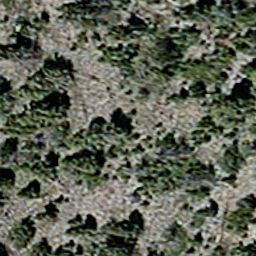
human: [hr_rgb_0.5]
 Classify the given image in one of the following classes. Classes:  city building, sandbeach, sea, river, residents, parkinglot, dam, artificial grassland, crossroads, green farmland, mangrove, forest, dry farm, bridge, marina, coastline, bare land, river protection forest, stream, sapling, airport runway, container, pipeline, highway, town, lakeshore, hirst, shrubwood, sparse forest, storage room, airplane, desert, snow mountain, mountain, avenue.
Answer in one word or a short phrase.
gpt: sparse forest